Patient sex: M
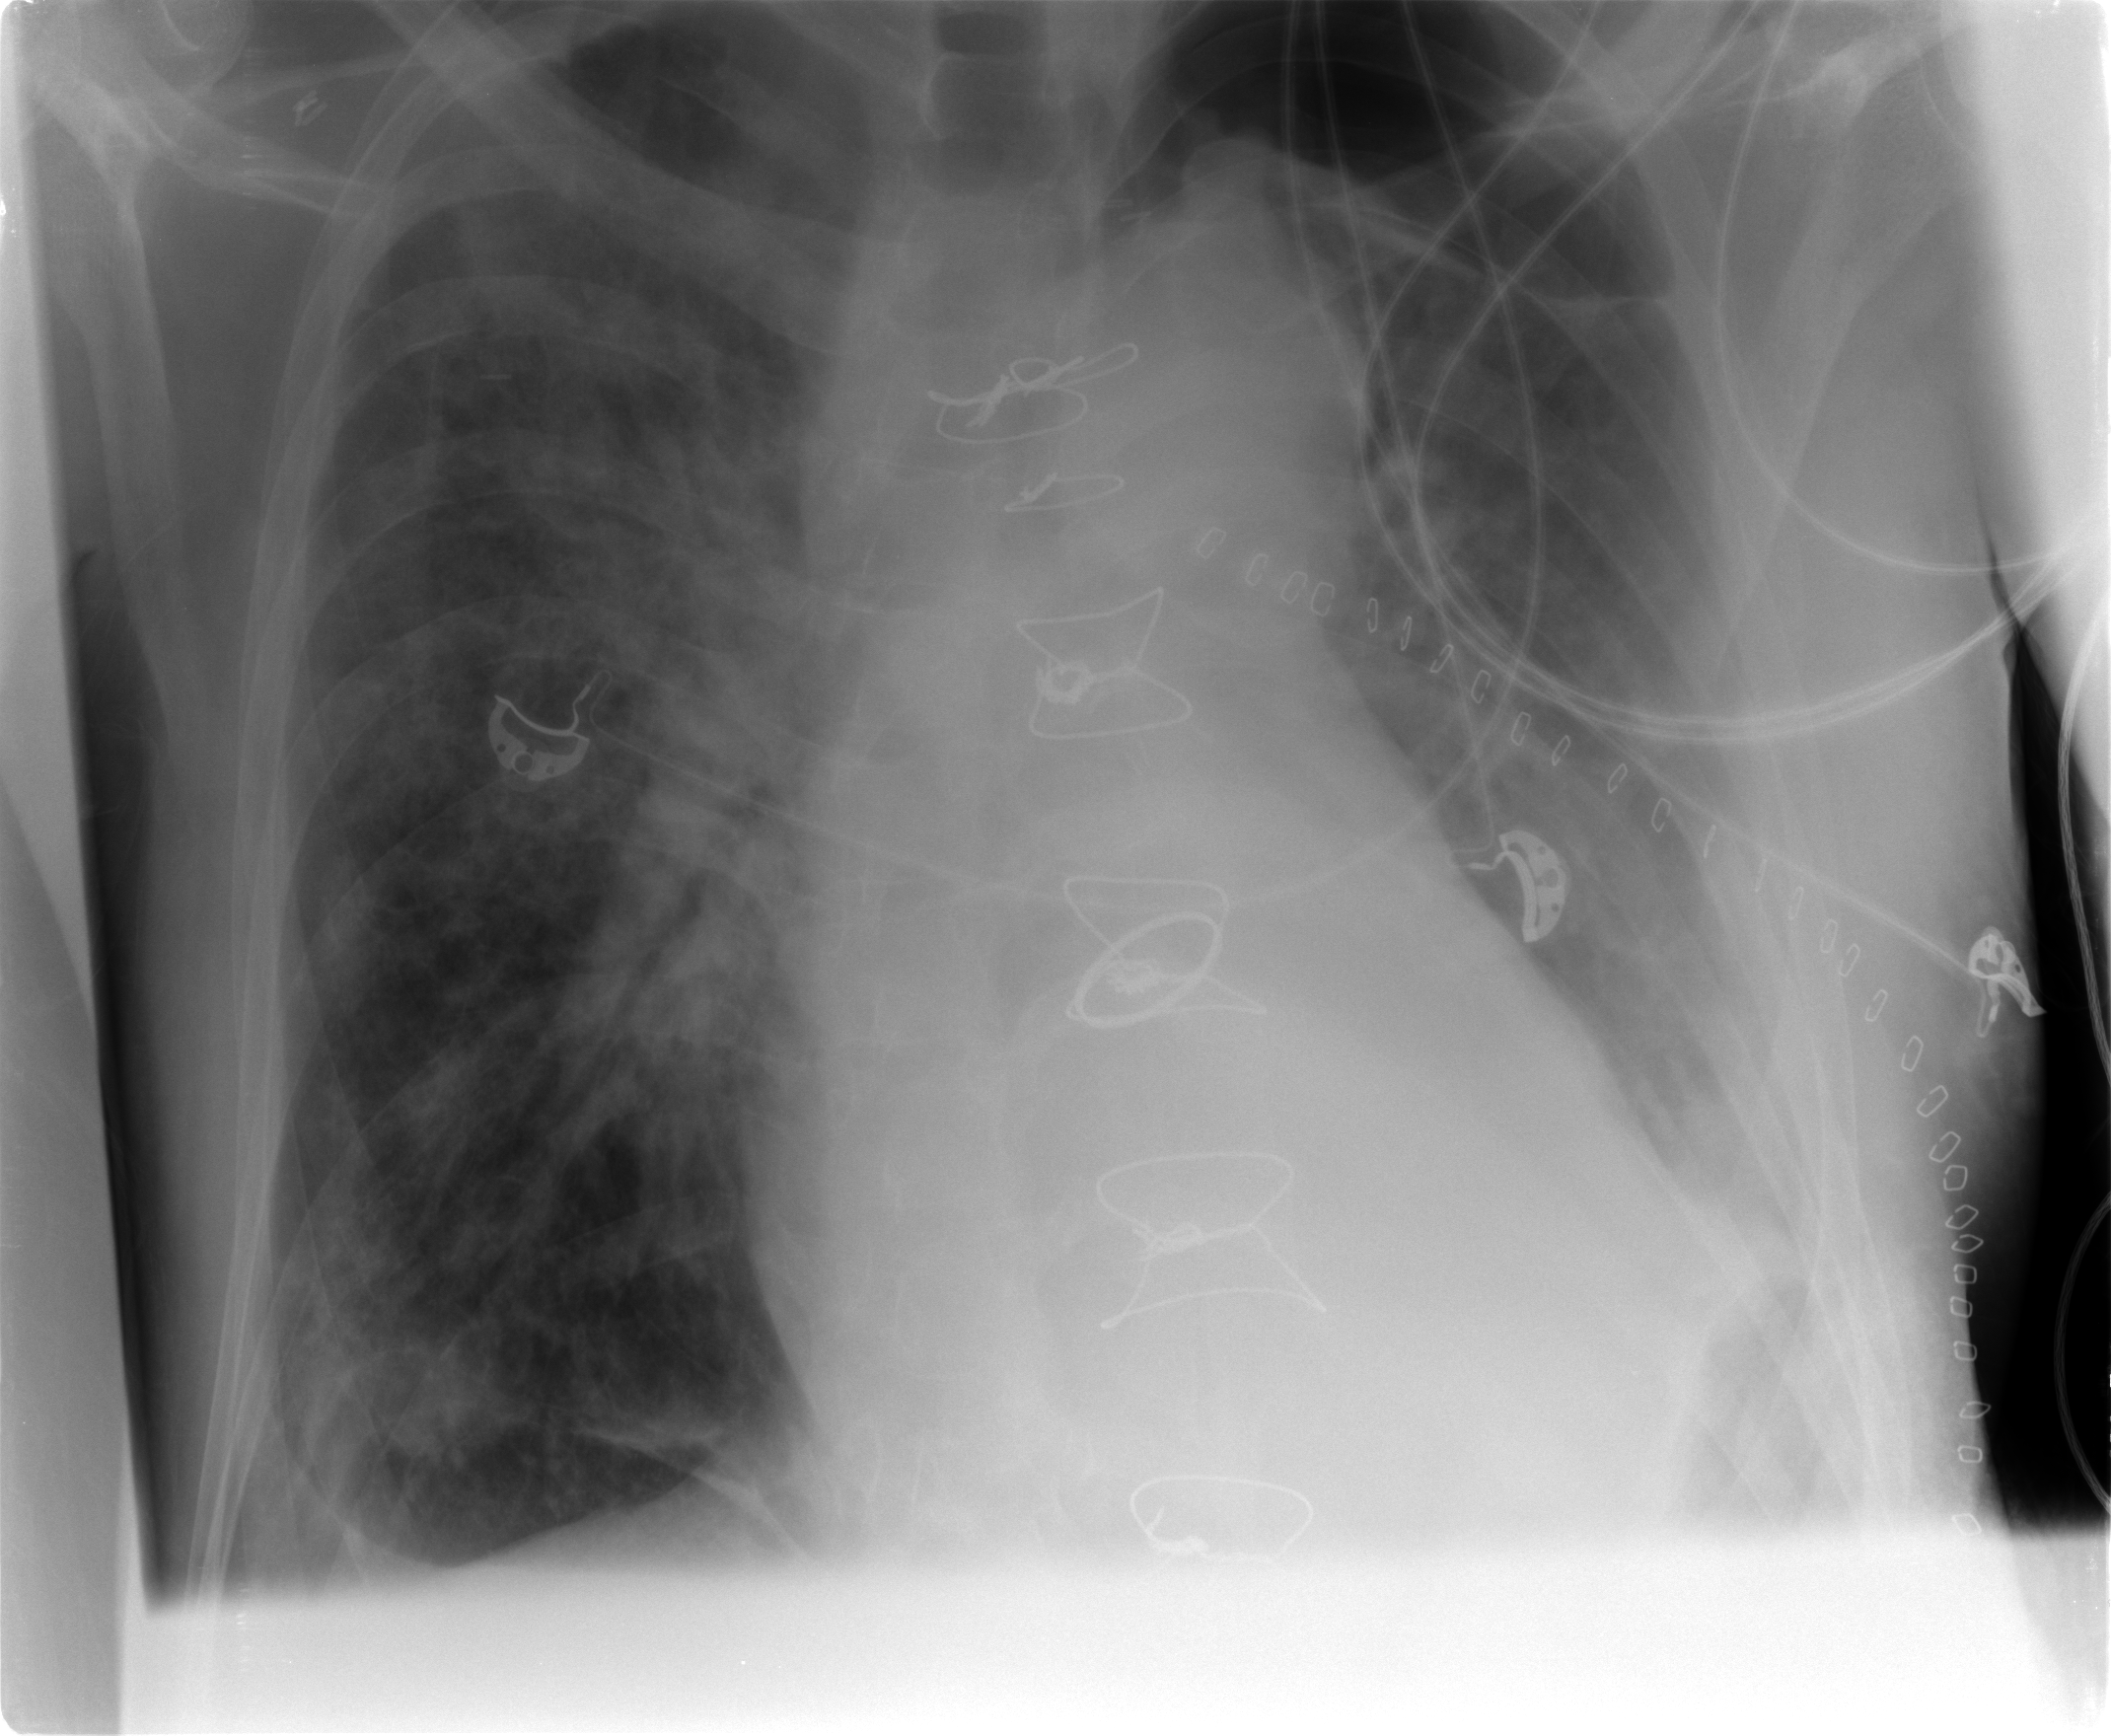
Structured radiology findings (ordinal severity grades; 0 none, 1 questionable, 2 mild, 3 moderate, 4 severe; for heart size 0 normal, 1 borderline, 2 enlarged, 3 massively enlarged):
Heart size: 1
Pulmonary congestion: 0
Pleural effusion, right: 0
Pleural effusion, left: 2
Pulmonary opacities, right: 2
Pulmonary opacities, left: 2
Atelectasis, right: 3
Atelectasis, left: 2